【题型】填空题　【知识点】解析几何　【难度】medium
已知双曲线 $\frac{x^2}{a^2} - \frac{y^2}{b^2} = 1$，过左焦点 $F$ 作一条渐近线的垂线，垂足为 $P$，$Q$ 在双曲线上，且满足 $\overrightarrow{FQ} = \overrightarrow{QP}$，则双曲线的离心率为 $\underline{\quad\quad}$。
【解答】
\textbf{【答案】} $\sqrt{2}$

\textbf{【分析】} 设点 $P$ 在渐近线 $y = -\frac{b}{a}x$ 上，直线 $FP$ 的方程为 $y = \frac{a}{b}(x + c)$，联立求得 $P\left(-\frac{a^2}{c}, \frac{ab}{c}\right)$，由 $\overrightarrow{FQ} = \overrightarrow{QP}$，求得 $Q\left(\frac{-a^2 - c^2}{2c}, \frac{ab}{2c}\right)$，代入双曲线方程化简即可得出结果。

\textbf{【详解】}

设左焦点 $F(-c,0)$，假设点 $P$ 在渐近线 $y = -\frac{b}{a}x$ 上，则直线 $FP$ 的方程为 $y = \frac{a}{b}(x + c)$。

联立
\[
\begin{cases}
y = -\frac{b}{a}x \\
y = \frac{a}{b}(x + c)
\end{cases}
\implies
\begin{cases}
x = -\frac{a^2}{c} \\
y = \frac{ab}{c}
\end{cases}
\]
即 $P\left(-\frac{a^2}{c}, \frac{ab}{c}\right)$。

又因为 $\overrightarrow{FQ} = \overrightarrow{QP}$，所以 $Q$ 为 $FP$ 的中点，所以 $Q\left(\frac{-a^2 - c^2}{2c}, \frac{ab}{2c}\right)$。

因为 $Q$ 在双曲线上，所以
\[
\frac{(a^2 + c^2)^2}{4a^2c^2} - \frac{a^2}{4c^2} = 1
\]
化简得 $c^2 = 2a^2$，
则双曲线的离心率为 $e = \frac{c}{a} = \frac{\sqrt{2}a}{a} = \sqrt{2}$。

故答案为：$\sqrt{2}$。

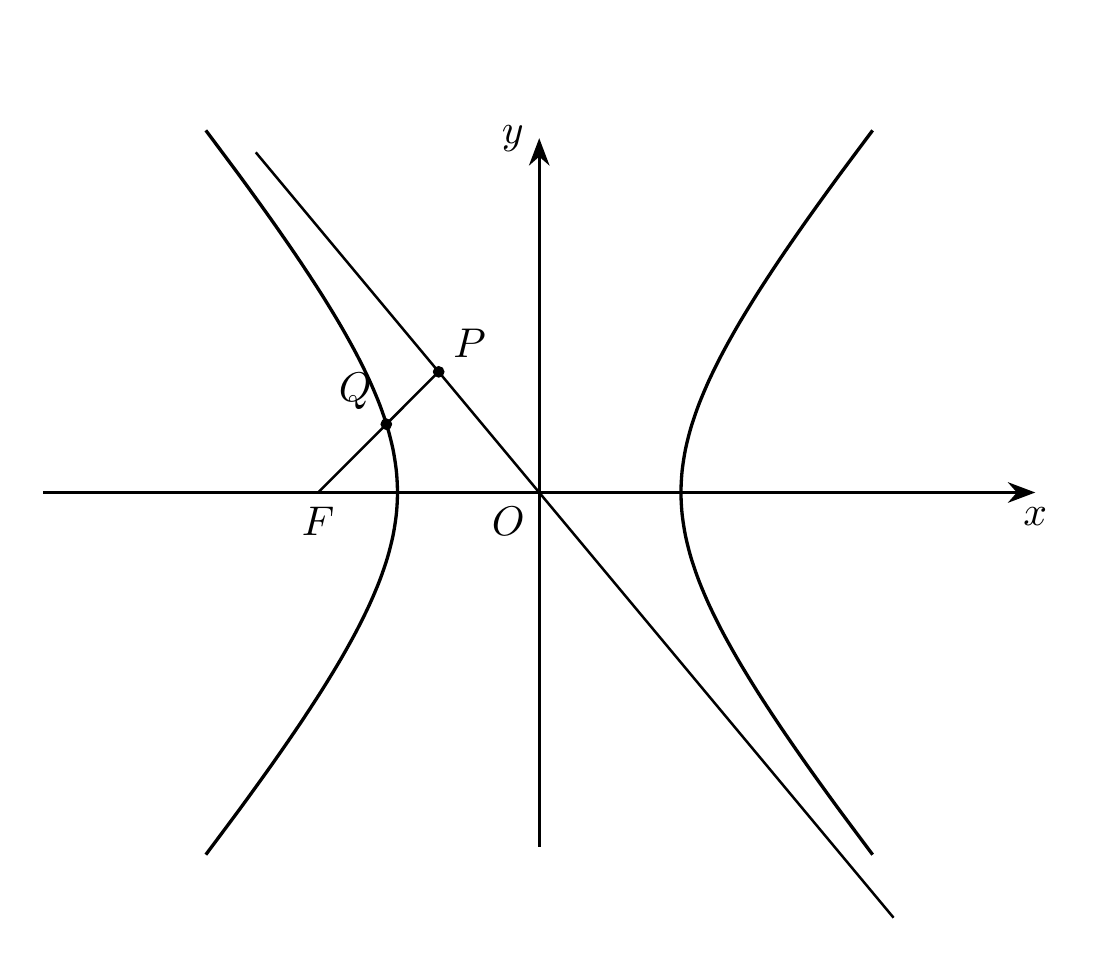